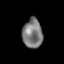
Tissue: lung
Cell type: Others
Senescence score: 0.2078
Nuclear area (px): 574
Mean DAPI intensity: 122.463